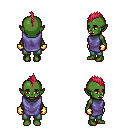
a pixel art fantasy rpg character, female body template, orc, green skin, chain tabard jacket, teal pants, ruby red mohawk hairstyle, gold gloves, four views (front, back, left, right), 2x2 character sprite sheet, small pixel art, hard edges, no anti-aliasing